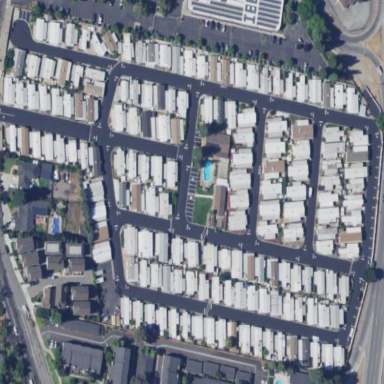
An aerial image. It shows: Residential area designated as trailer park.